Question: I would like to calculate the standard deviation for each column in the data frame, but only for the selected rows. I would like to reflect this formula from Excel (calculates standard deviation only for highlighted cells and moves one index down each column)

Could you please advise me how should I construct my loop to do that?
Thank you.
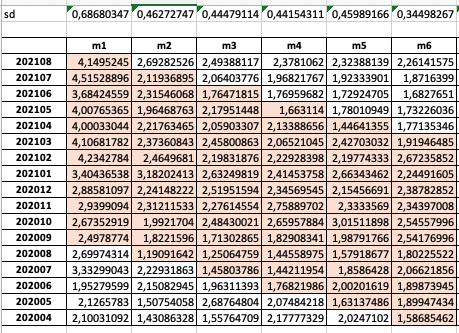
Answer: I would use numpy for that:
example input:
'''
>>> df = pd.DataFrame(np.arange(50).reshape(10,5,order='F')).add_prefix('m')
>>> df
m0 m1 m2 m3 m4
0 0 10 20 30 40
1 1 11 21 31 41
2 2 12 22 32 42
3 3 13 23 33 43
4 4 14 24 34 44
5 5 15 25 35 45
6 6 16 26 36 46
7 7 17 27 37 47
8 8 18 28 38 48
9 9 19 29 39 49
'''
output (here using 5 rows):
'''
>>> pd.Series(np.c_[[np.diagonal(df.values, offset=-i) for i in range(5)]].std(axis=0), index=df.columns)
m0 1.414214
m1 1.414214
m2 1.414214
m3 1.414214
m4 1.414214
'''
This works by creating an intermediary array:
'''
>>> np.c_[[np.diagonal(df.values, offset=-i) for i in range(5)]]
array([[ 0, 11, 22, 33, 44],
[ 1, 12, 23, 34, 45],
[ 2, 13, 24, 35, 46],
[ 3, 14, 25, 36, 47],
[ 4, 15, 26, 37, 48]])
'''
imports:
'''
import pandas as pd
import numpy as np
'''